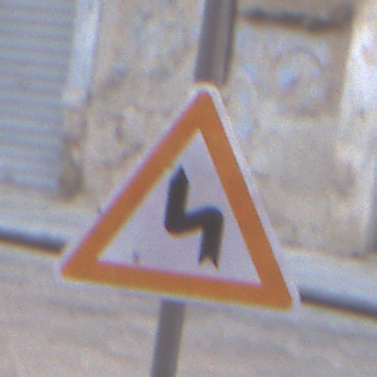
Verkehrszeichen: DoppelkurveZunaechstLinks
Umgebung: Outdoor, Urban
Tageszeit: MorningAfternoon
Wetter: PartlyCloudy
Licht: Natural
Jahreszeit: NotSpecified
Kontrast: LowContrast